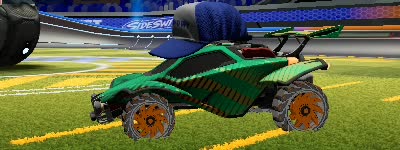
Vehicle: octane